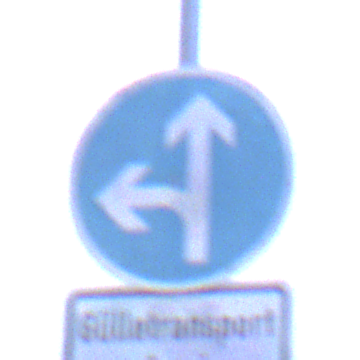
Verkehrszeichen: VorgeschriebeneFahrtrichtungGeradeausOderLinks
Zusatzzeichen unten: BesondereFahrzeugeUndTransportgueter12
Umgebung: Outdoor, Urban
Tageszeit: SunriseSunset
Wetter: Overcast
Licht: Natural
Jahreszeit: NotSpecified
Kontrast: LowContrast